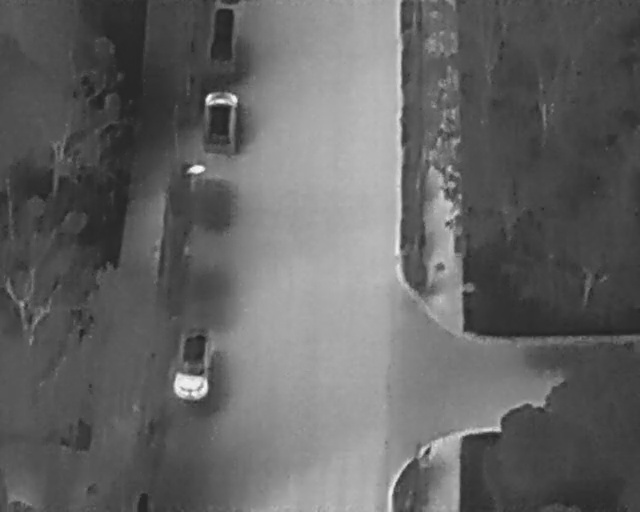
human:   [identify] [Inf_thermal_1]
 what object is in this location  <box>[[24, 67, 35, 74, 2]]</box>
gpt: <ref>1 medium car at the bottom left</ref>